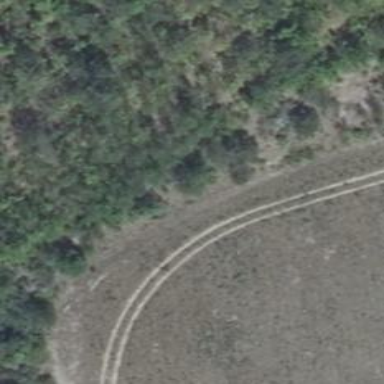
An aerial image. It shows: Sandy track with grade 5 tracktype.